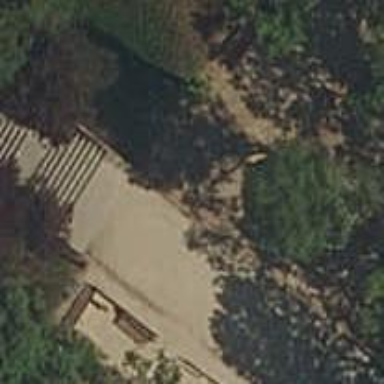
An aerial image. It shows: Set of concrete steps.